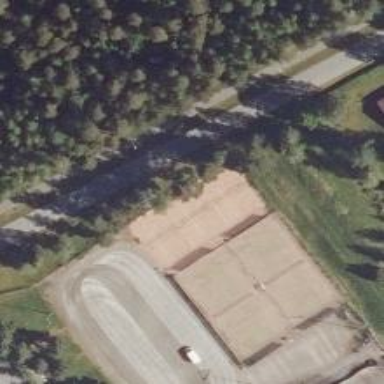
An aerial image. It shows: Volleyball pitch for leisure sports activities.